Interaction volume radius: 5 \u00c5
Interaction volume height: 20 \u00c5
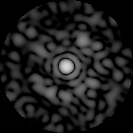
Disorder parameter: 0.8231